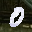
Label: 0